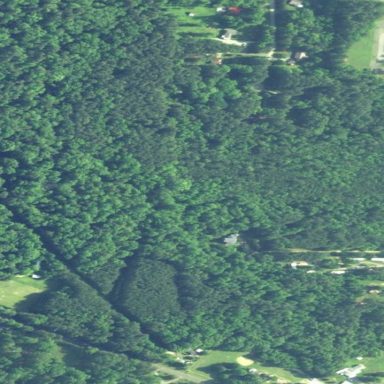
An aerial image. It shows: Mixed woodland area with variety of leaf types and cycles.